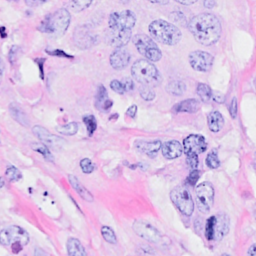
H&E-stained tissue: Breast